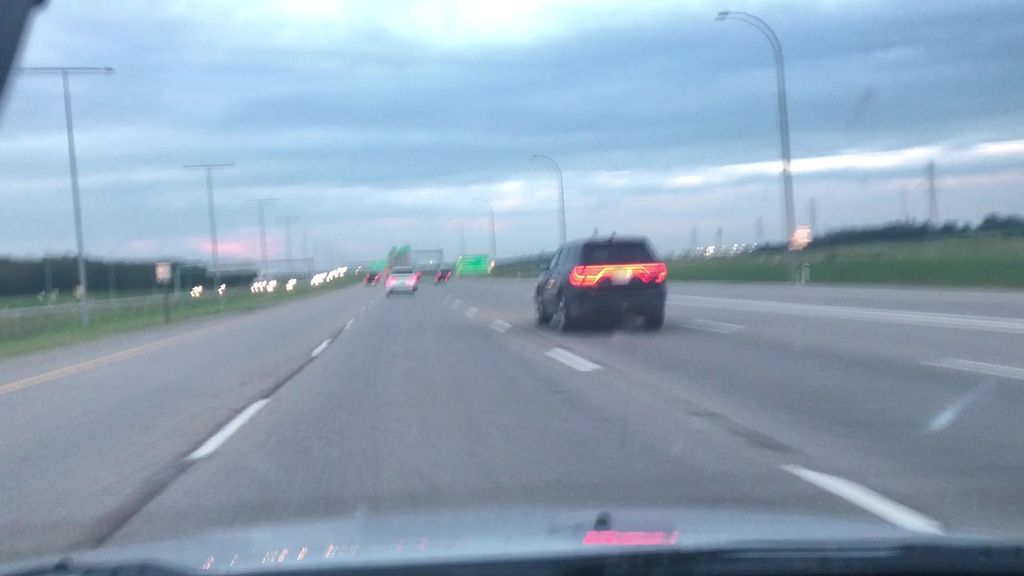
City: edmonton